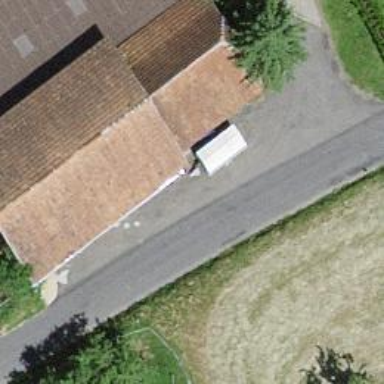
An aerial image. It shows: Rural barn.